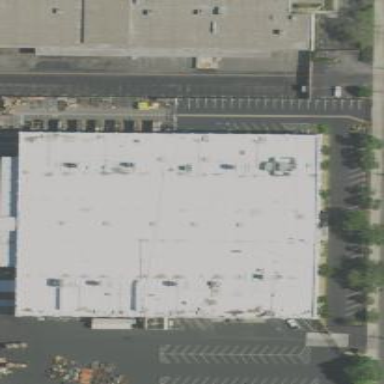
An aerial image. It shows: Industrial building.